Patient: sex M, age 61
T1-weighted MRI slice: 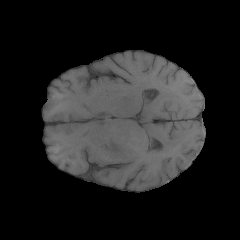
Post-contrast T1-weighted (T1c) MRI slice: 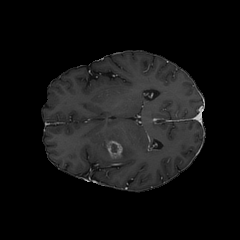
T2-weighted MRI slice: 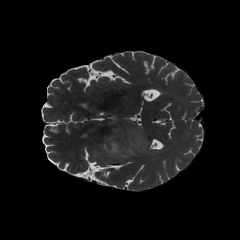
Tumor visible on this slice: yes
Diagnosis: Glioblastoma, IDH-wildtype
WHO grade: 4